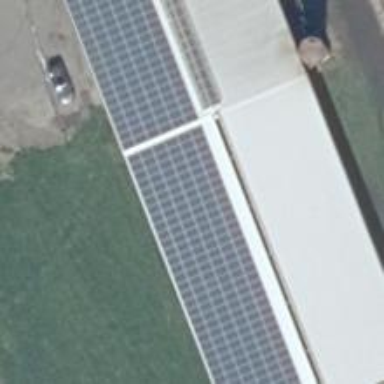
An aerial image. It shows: Solar power generator using photovoltaic method with solar photovoltaic panel types.